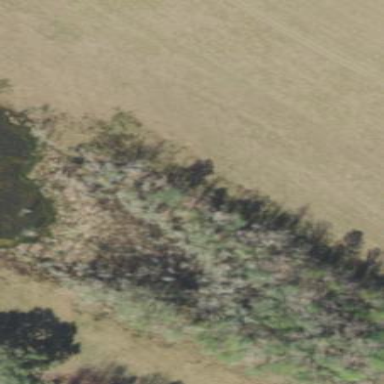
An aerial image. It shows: Swamp in wetland area.